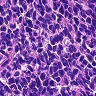
Metastatic tissue present: no